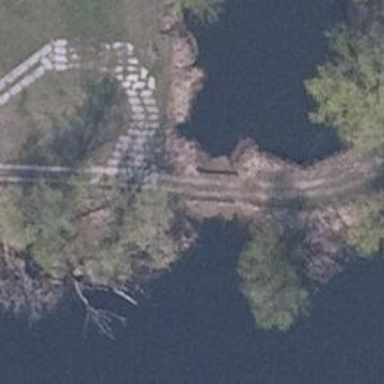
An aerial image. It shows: Culvert tunnel.